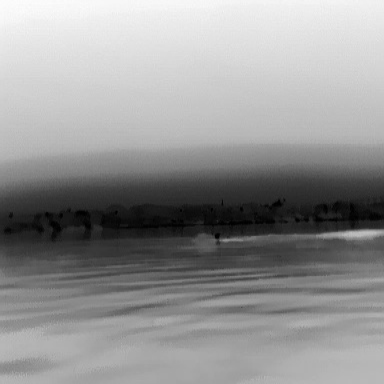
There is a canoe in the infrared image.